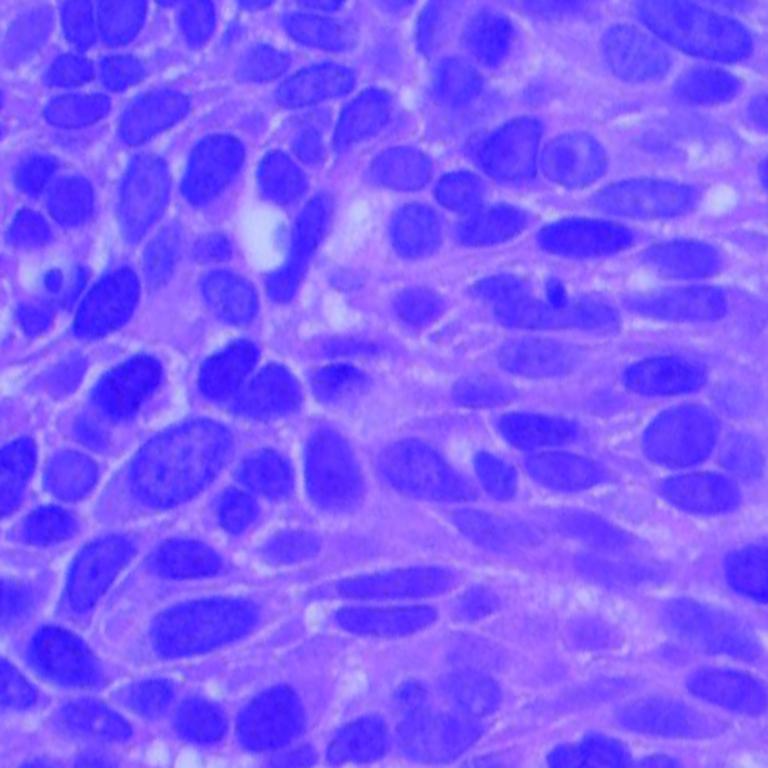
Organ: lung
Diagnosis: squamous carcinomas